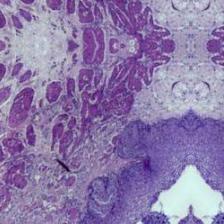
Diagnosis: Normal